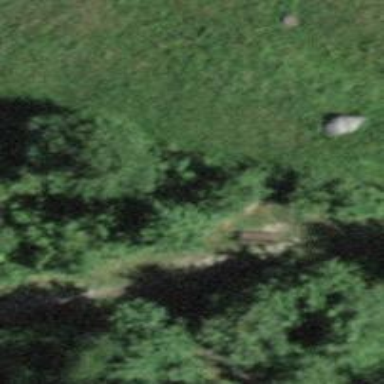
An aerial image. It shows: Red bench.